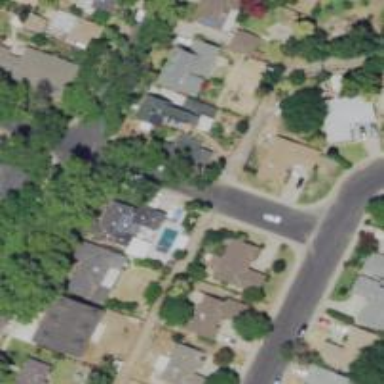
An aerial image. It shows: Alley classified as service road.